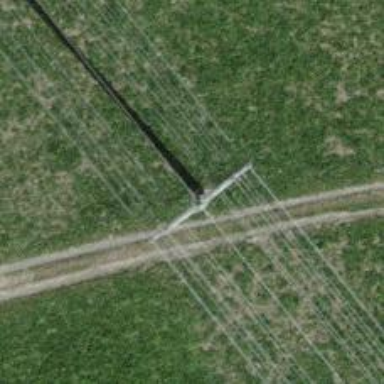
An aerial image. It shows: Concrete power pole.